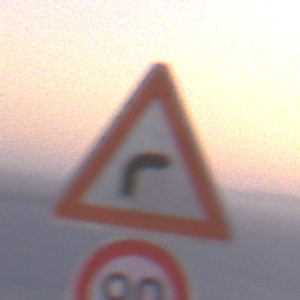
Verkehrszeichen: KurveRechts
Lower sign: Geschwindigkeit90
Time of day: Dawn
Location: Outdoor (RoadRail)
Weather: Clear
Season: NotSpecified
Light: Natural